Question: I have a datagrid which displays details for a product. For a particular product i need to display its Id current status(Available/ Not) and which category it belongs to. The category part is a bit different from what it seems to be like.
Product A can belong to Category A, B and C while product B belongs A ,c and D and so on. Structure of this table would be something like

The category columns are retrieved from database and passed as parameter to construct the columns dynamically in Datagrid.
I have defined the following Datastructure on UI to handle this.
'''
Product{
var productId:String;
var productName:String;
var status:String;
var categoryList:ArrayCollection;
}
'''
I am not sure if this will be able to solve my problem.
I think I will need to have a Map containing category Names and if it is applicable for that product.
Any pointers on how to get this datagrid rendered would be very helpful.
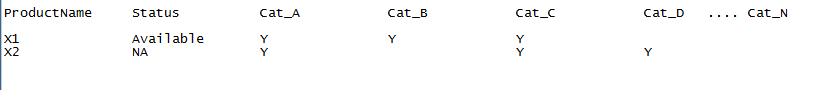
Answer: In general case to solve your problem, you gonna need to create another Datastructure:
'''
Category{
var id:Number;
var name:String;
}
'''
After that you will need to extend DataGridColumn. Add "category" property to it.
Generating columns will be like this:
'''
for each(var category:Categoty in categories){
var column:CategoryDataGridColumn = new CategoryDataGridColumn();
column.category = category;
column.itemRenderer = CategoryItemRenderer;
datagrid.columns.push(column);
}
'''
CategoryItemRenderer will extend basic DataGrid Item Renderer. Will have something like this:
'''
override protected function commitProperties():void
{
super.commitProperties();
if(_dataChanged)
{
_dataChanged = false;
text = getText();
}
}
private function getText():String
{
var result:String = "Not Belongs"
var columnCategory:Category = CategoryDataGridColumn(listData.owner.columns[listData.columnIndex]).category;
for each(var category:Category in Product(data).categoriesList)
{
if(columnCategory.id == category.id)
{
result = "Belongs";
break;
}
}
return result;
}
'''